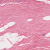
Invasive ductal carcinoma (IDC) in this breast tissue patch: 0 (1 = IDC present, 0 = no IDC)